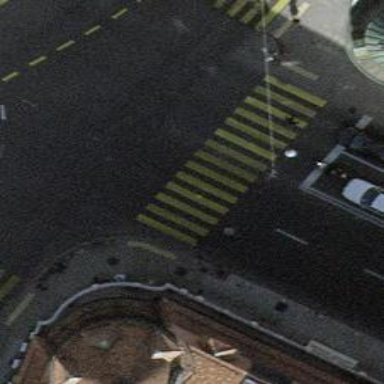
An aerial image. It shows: Crossing with traffic signals.